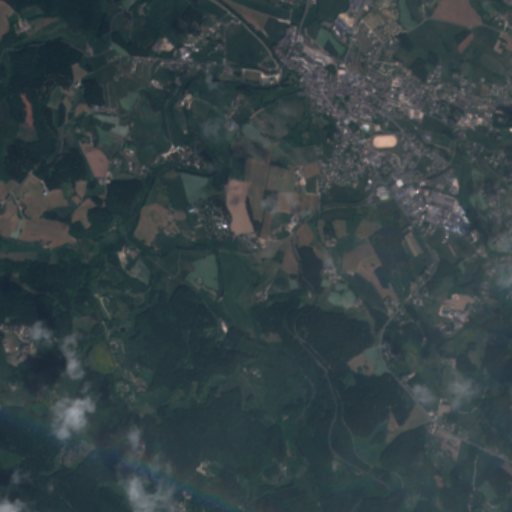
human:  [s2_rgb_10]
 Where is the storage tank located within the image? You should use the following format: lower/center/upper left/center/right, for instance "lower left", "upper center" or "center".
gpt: The storage tank is located in the center of the image.
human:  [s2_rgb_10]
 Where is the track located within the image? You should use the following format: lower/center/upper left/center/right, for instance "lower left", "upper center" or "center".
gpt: The track is located in the upper right of the image.
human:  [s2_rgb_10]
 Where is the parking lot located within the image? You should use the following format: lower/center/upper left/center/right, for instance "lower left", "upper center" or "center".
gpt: There is no parking lot in the image.